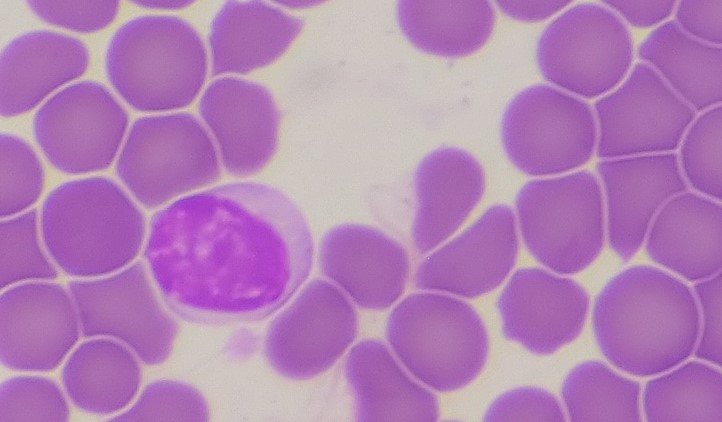
White blood cell type: Lymphocyte